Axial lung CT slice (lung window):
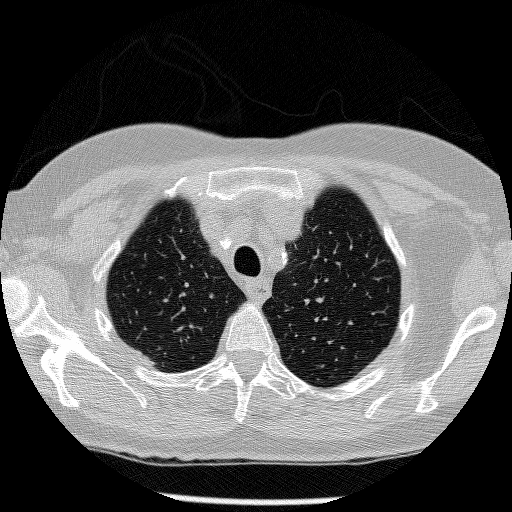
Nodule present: no